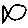
Label: fish